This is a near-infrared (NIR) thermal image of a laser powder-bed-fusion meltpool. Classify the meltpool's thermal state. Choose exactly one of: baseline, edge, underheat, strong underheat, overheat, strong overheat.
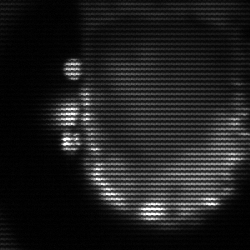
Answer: baseline